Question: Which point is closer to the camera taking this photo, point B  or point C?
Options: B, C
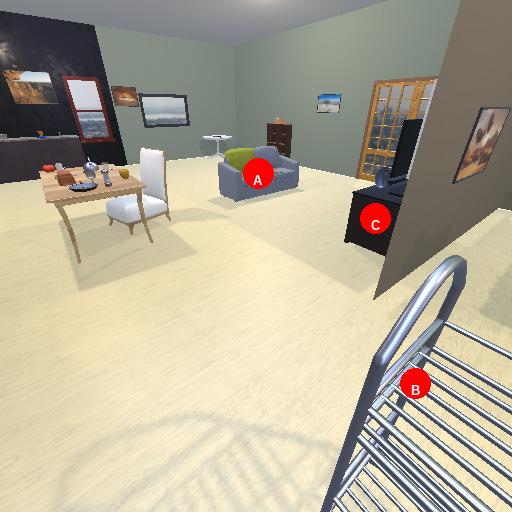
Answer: B